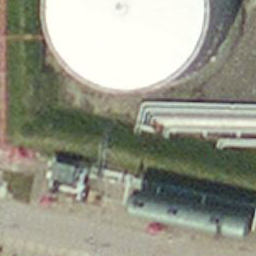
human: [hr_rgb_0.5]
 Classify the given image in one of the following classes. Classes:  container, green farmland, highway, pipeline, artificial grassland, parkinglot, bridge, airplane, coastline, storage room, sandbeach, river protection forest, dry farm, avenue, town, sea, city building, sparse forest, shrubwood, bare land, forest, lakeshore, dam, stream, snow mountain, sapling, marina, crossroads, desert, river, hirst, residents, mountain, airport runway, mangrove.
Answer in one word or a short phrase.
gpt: storage room